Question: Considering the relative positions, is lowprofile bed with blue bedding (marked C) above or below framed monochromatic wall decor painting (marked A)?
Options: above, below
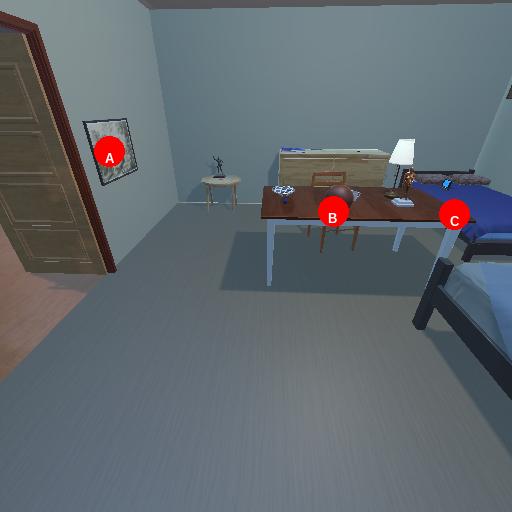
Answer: above